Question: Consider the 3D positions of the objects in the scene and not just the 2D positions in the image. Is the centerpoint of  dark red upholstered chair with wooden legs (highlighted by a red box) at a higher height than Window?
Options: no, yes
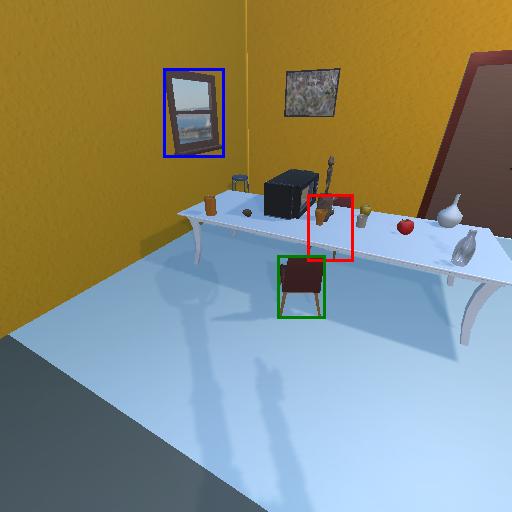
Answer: no